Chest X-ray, PA view. Patient: 37 years old, sex F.
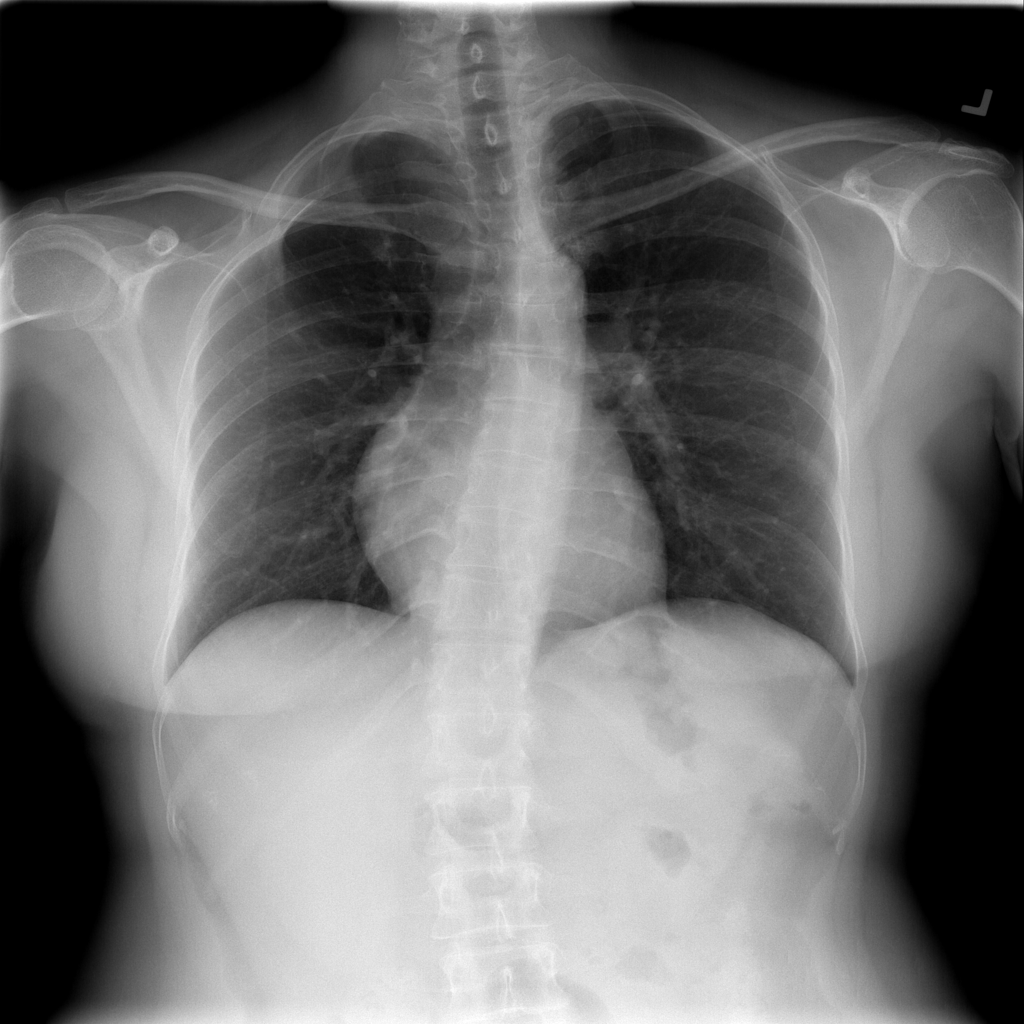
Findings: Infiltration